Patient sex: F
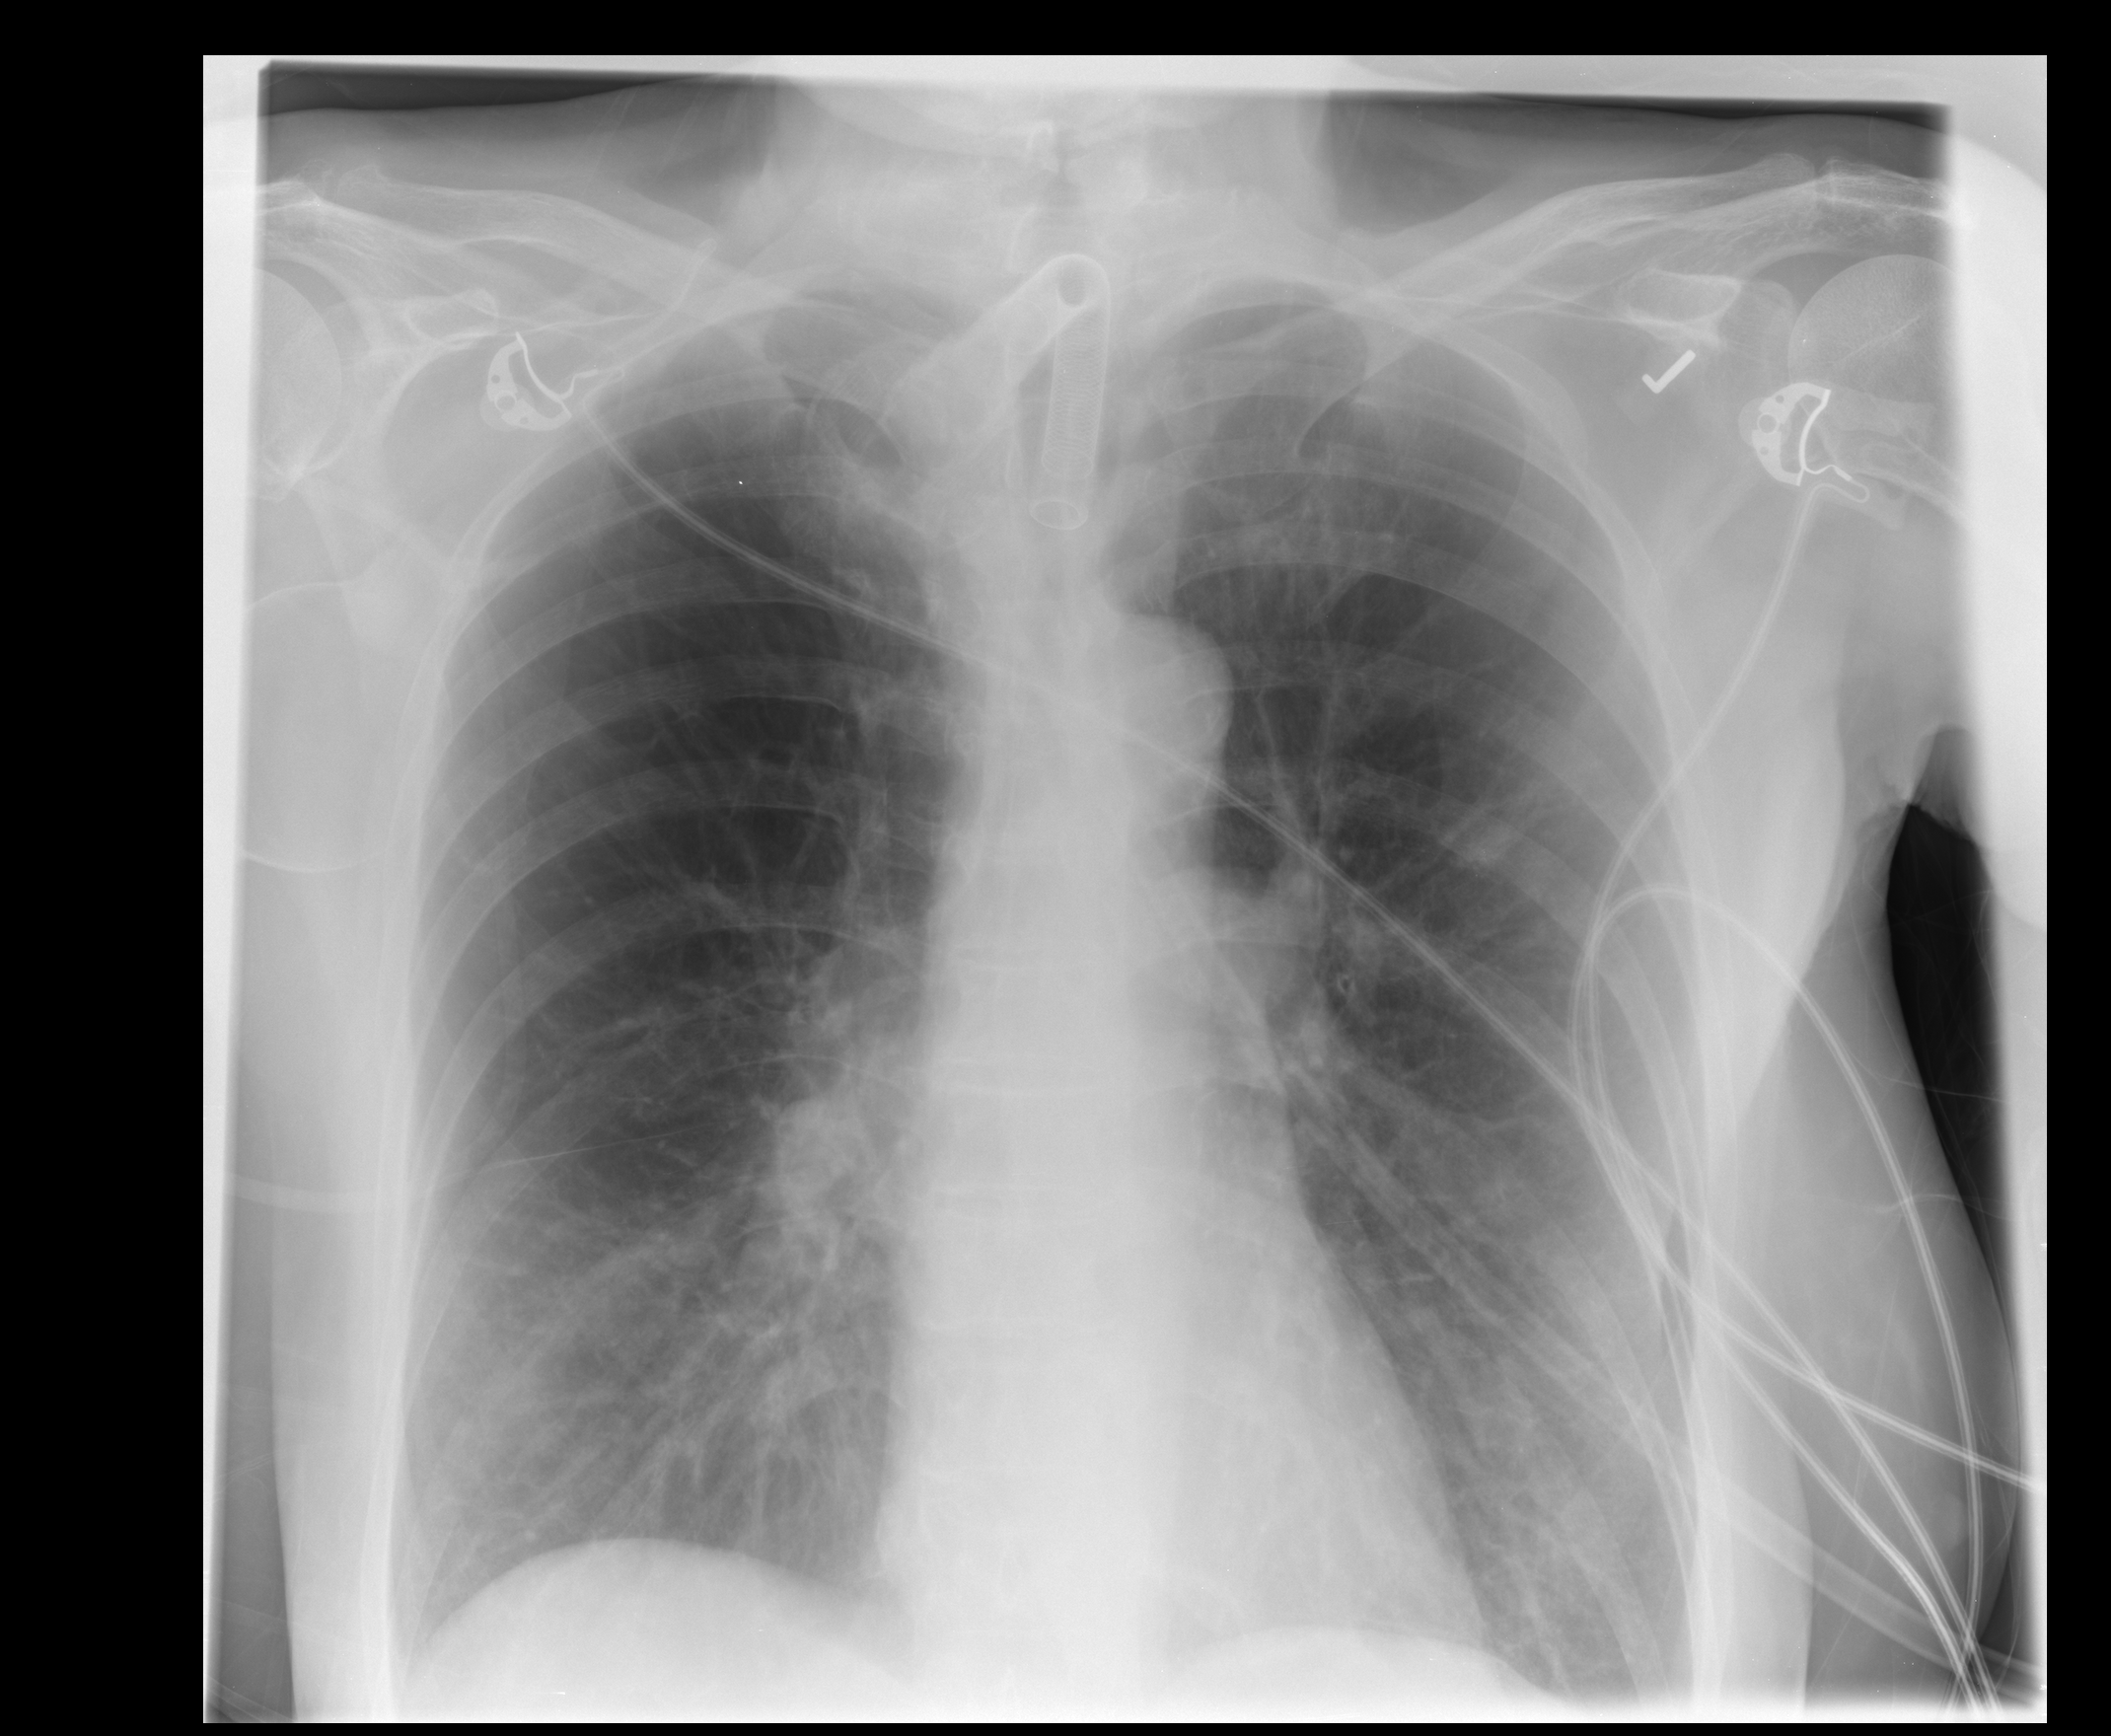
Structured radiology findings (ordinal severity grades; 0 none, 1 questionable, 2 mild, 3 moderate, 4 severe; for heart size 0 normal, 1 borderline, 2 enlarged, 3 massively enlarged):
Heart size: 0
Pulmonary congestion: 0
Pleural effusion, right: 0
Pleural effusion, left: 0
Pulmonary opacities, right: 2
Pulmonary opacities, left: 1
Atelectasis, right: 2
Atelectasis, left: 2